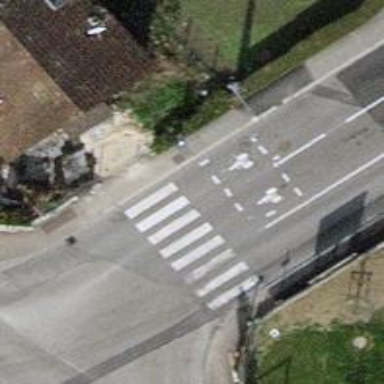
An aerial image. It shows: Crossing equipped with traffic signals. It is zebra crossing.